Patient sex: F
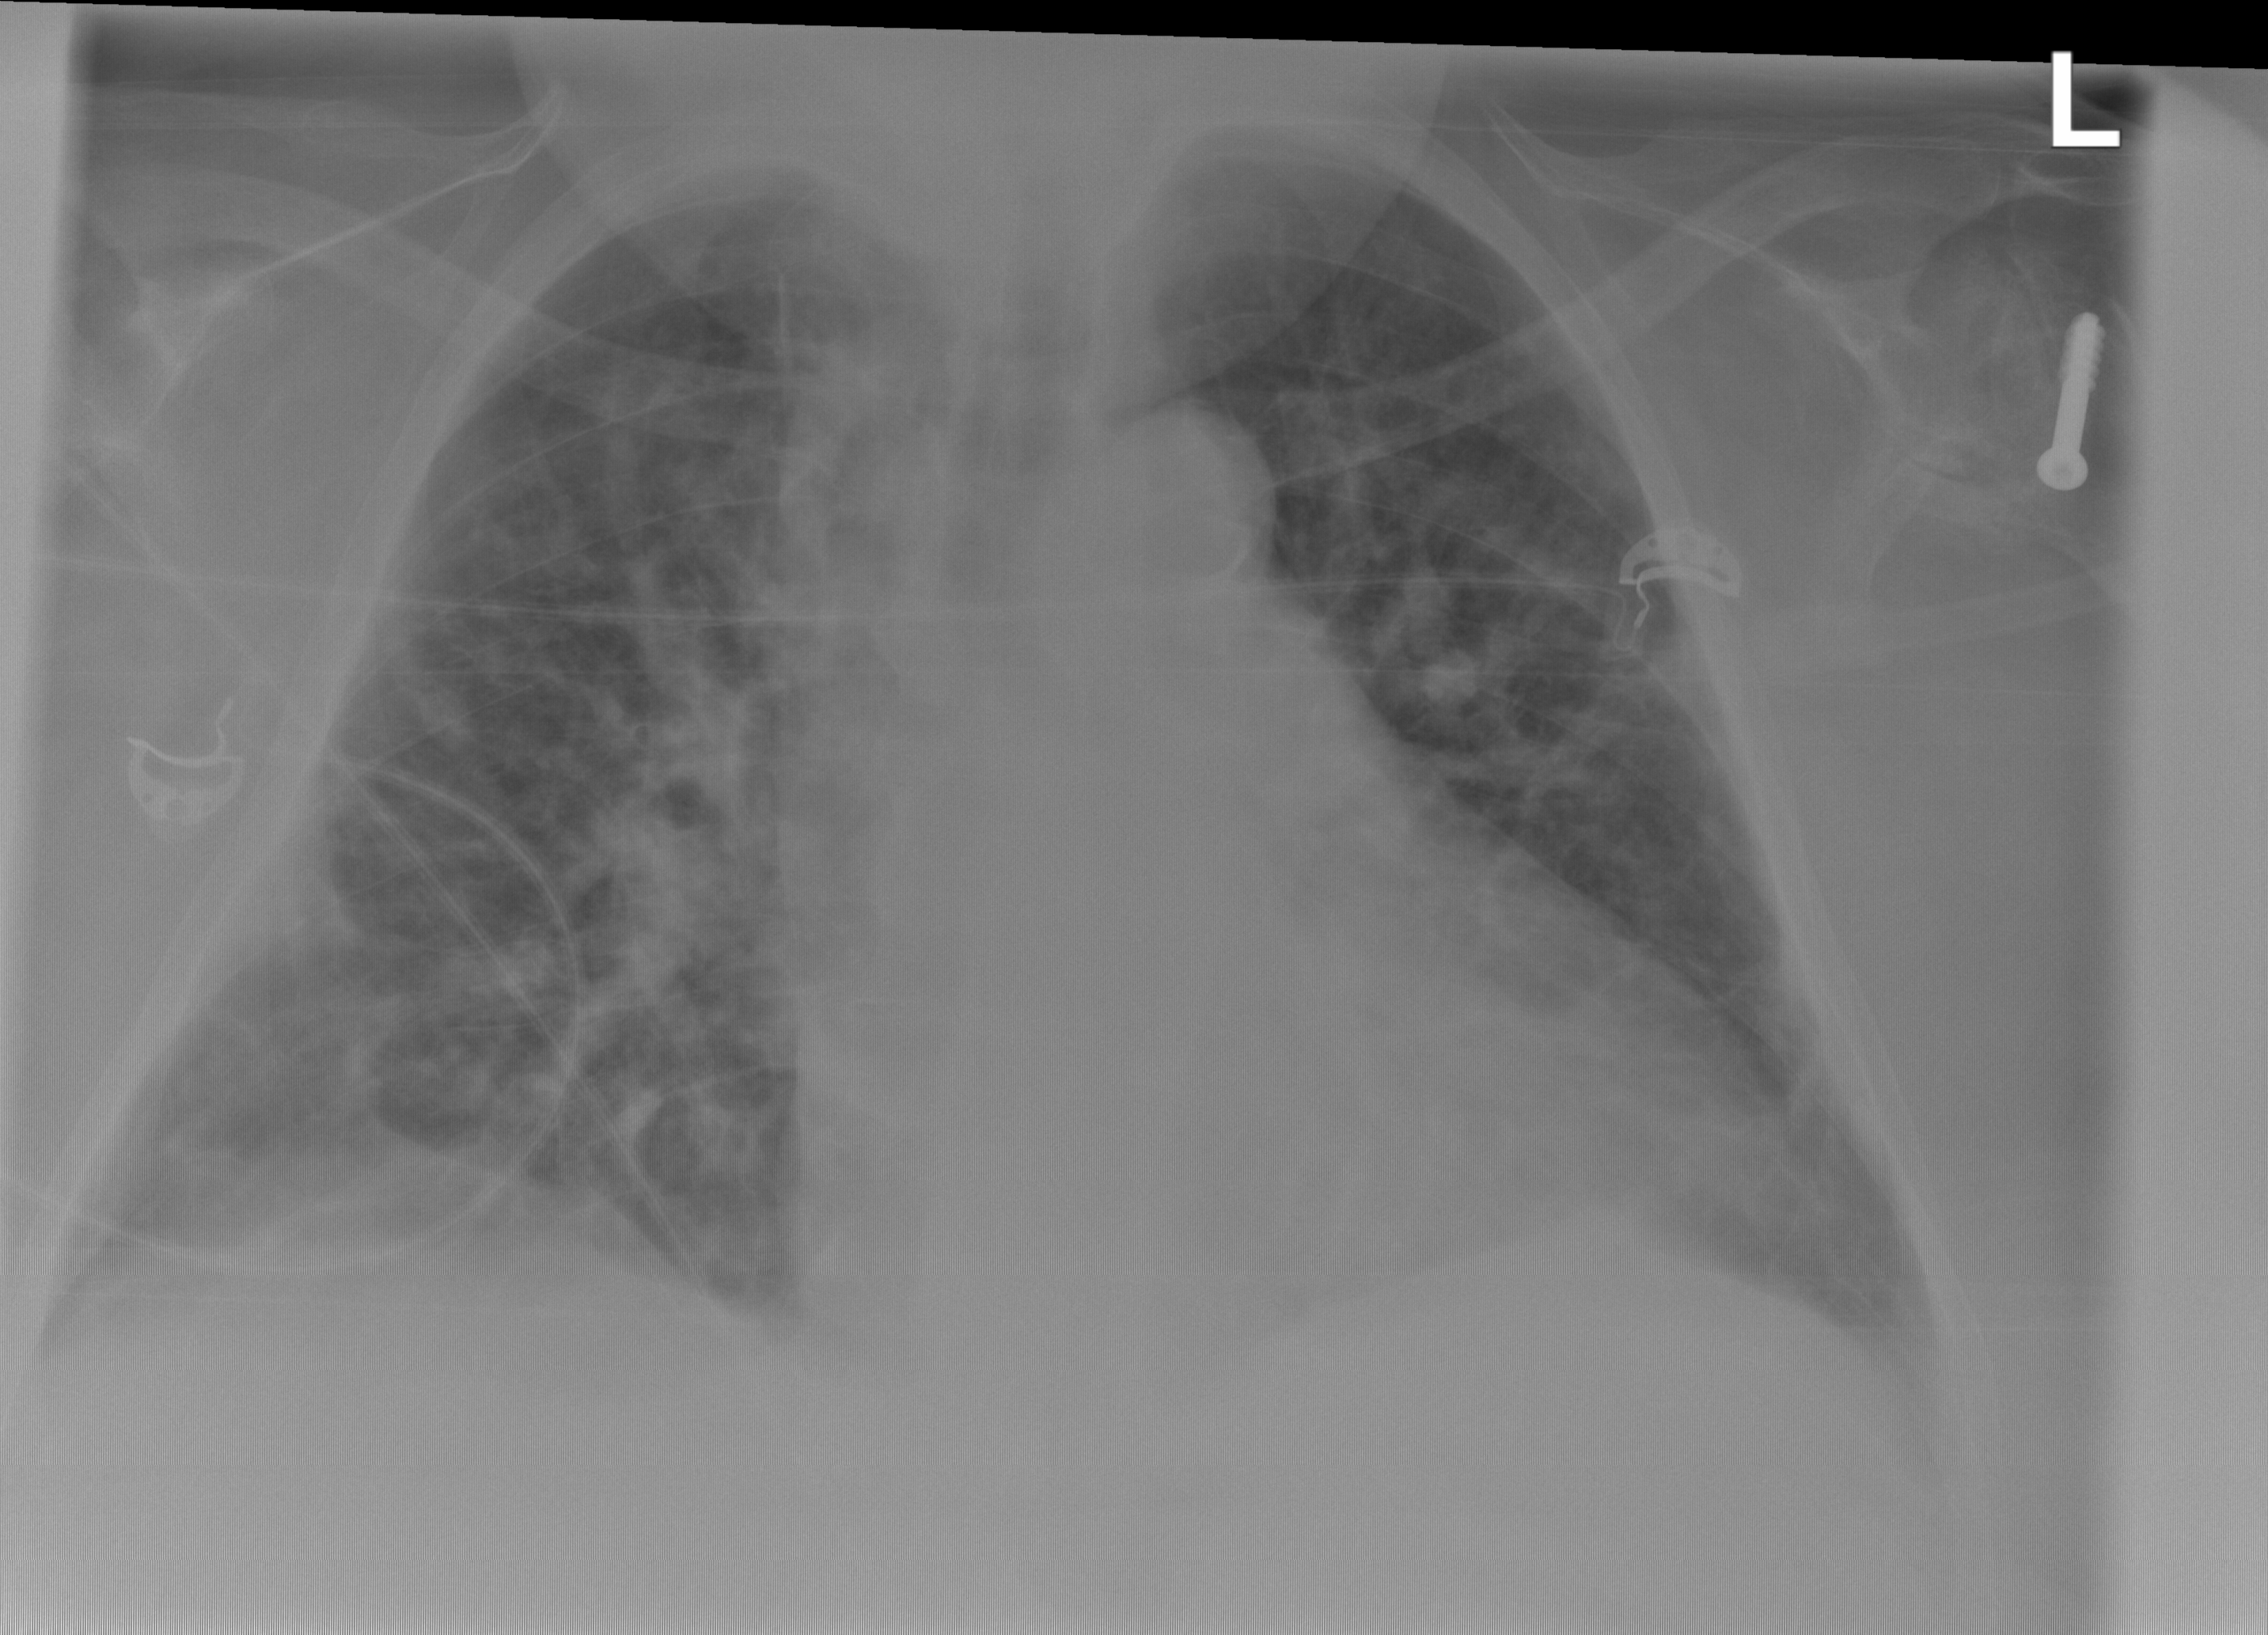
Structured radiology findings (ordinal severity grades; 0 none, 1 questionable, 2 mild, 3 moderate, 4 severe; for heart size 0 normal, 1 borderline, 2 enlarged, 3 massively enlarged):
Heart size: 2
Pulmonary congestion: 2
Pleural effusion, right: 0
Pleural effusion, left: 0
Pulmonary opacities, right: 2
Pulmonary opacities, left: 2
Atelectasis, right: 3
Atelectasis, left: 2